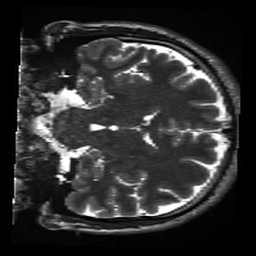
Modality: inplaneT2
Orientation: coronal
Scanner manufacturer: siemens
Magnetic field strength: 3 T
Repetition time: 11 s
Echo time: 0.059 s